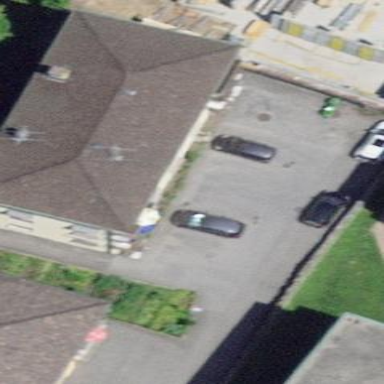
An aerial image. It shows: Building with hipped roof.